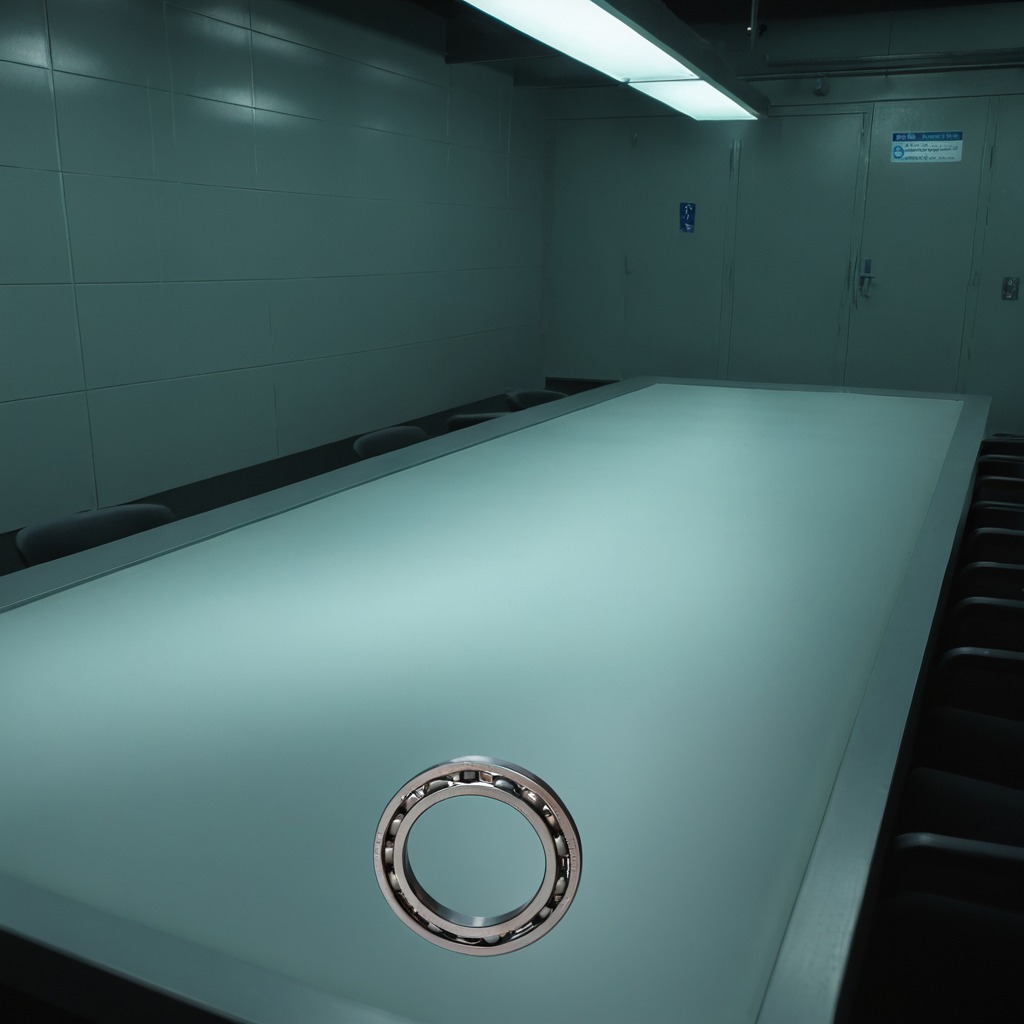
A metal ball bearing is lying on a clean empty table in a railway signal maintenance room lit by harsh overhead fluorescents photorealistic surface textures crisp shadows high dynamic range